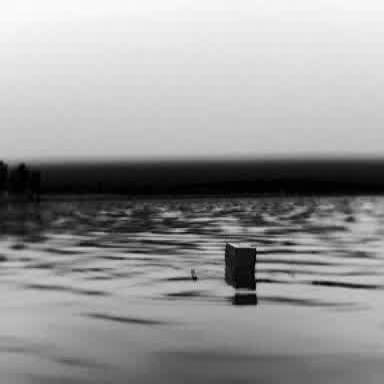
There is a fishing_boat in the infrared image.